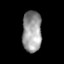
Tissue: skin
Cell type: Others
Senescence score: 0.7816
Nuclear area (px): 771
Mean DAPI intensity: 154.737